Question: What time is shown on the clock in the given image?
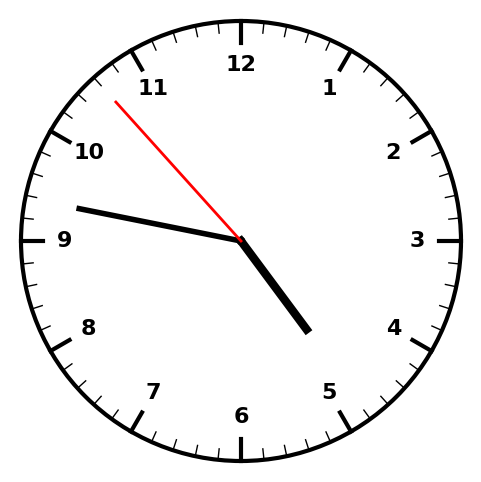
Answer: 04:46:53